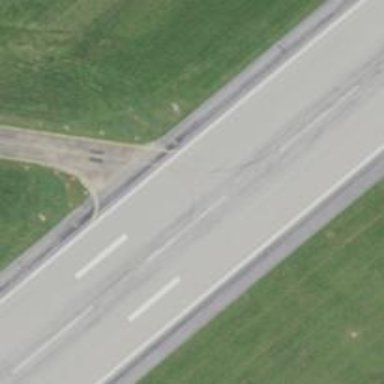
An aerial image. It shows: View of taxiway at the airport.